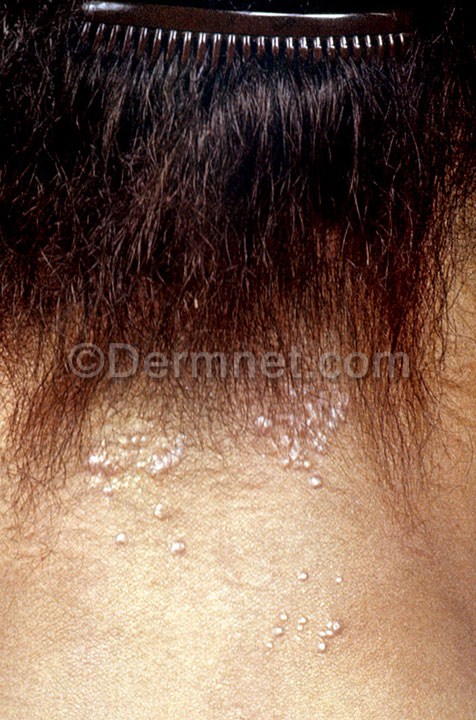
Disease: Systemic Disease